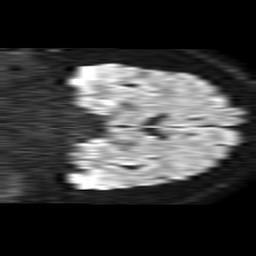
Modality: TRACE
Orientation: coronal
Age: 44
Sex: male
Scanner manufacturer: philips
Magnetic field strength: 1.5 T
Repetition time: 4.6 s
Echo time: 0.08631 s